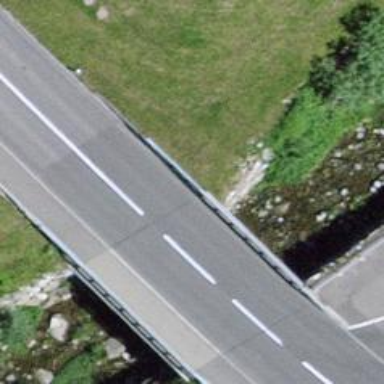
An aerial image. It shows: Tertiary road on bridge with asphalt surface.